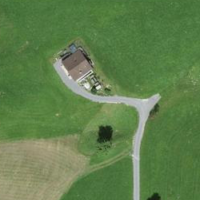
EUNIS habitat code: 24
Species observed at this site:
Tanacetum parthenium